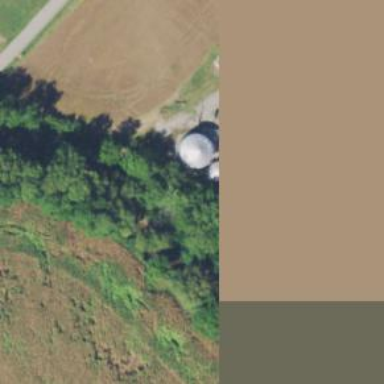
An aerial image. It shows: Silo.